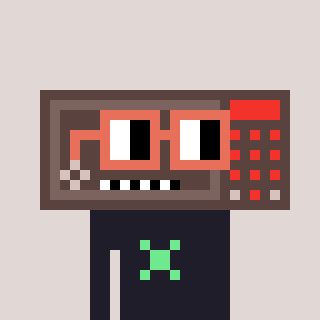
a pixel art character with square orange glasses, a wallsafe-shaped head and a grayscale-colored body on a warm background